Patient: sex M, age 71
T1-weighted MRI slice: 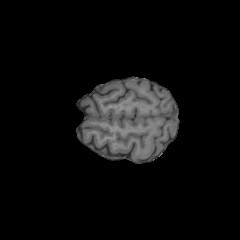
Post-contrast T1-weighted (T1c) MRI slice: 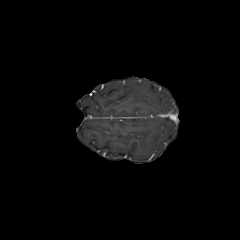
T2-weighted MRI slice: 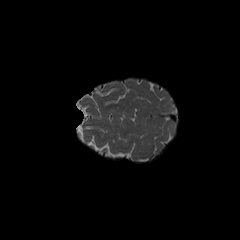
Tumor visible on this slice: no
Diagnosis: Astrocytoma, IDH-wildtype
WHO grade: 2